Field crop: maize
Growth stage: 2
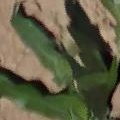
Species: maize